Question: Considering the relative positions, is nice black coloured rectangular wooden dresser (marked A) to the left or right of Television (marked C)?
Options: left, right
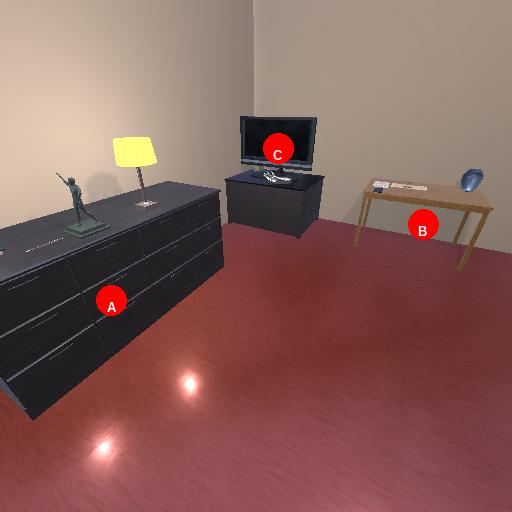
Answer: left